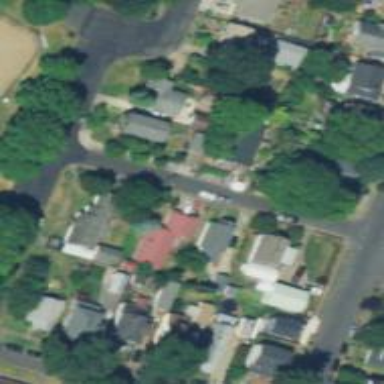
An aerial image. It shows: Residential road with sidewalk on the left.